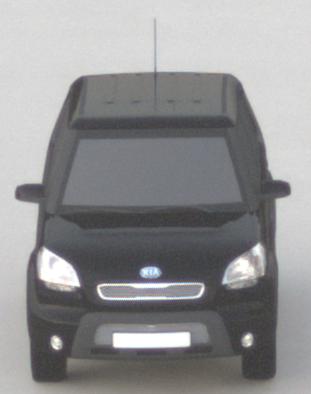
Make: KIA
Model: Soul 1.6
Detailed model: Soul (AM)
Model produced from: 2009/02
Model produced until: 2009/11
Doors: 5
Color: black
Road condition: dry road
Daytime: sunrise or sunset
Contrast: low contrast